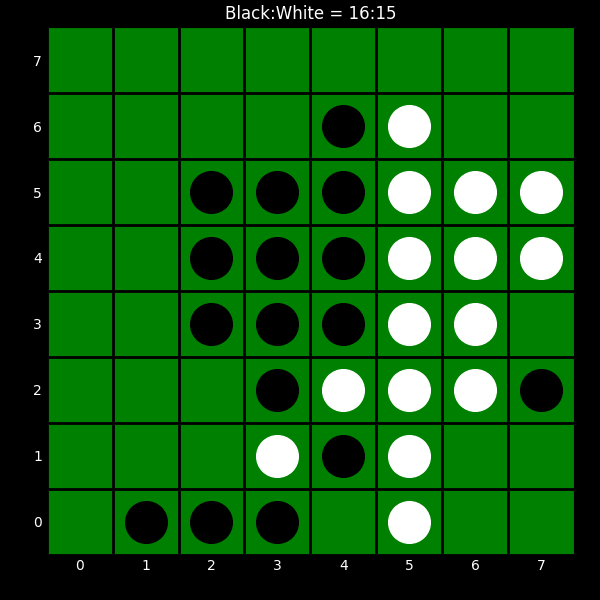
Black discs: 16
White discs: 15